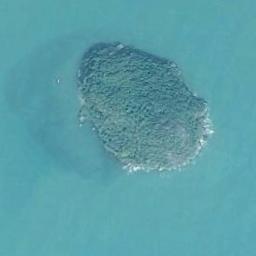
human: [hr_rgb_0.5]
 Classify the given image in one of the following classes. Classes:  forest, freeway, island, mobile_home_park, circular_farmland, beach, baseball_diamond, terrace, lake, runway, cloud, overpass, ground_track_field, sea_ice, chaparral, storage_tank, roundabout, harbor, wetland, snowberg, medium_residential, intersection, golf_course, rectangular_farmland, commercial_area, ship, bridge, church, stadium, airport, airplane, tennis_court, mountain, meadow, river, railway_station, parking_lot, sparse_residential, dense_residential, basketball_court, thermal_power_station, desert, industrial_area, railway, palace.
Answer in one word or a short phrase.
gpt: island